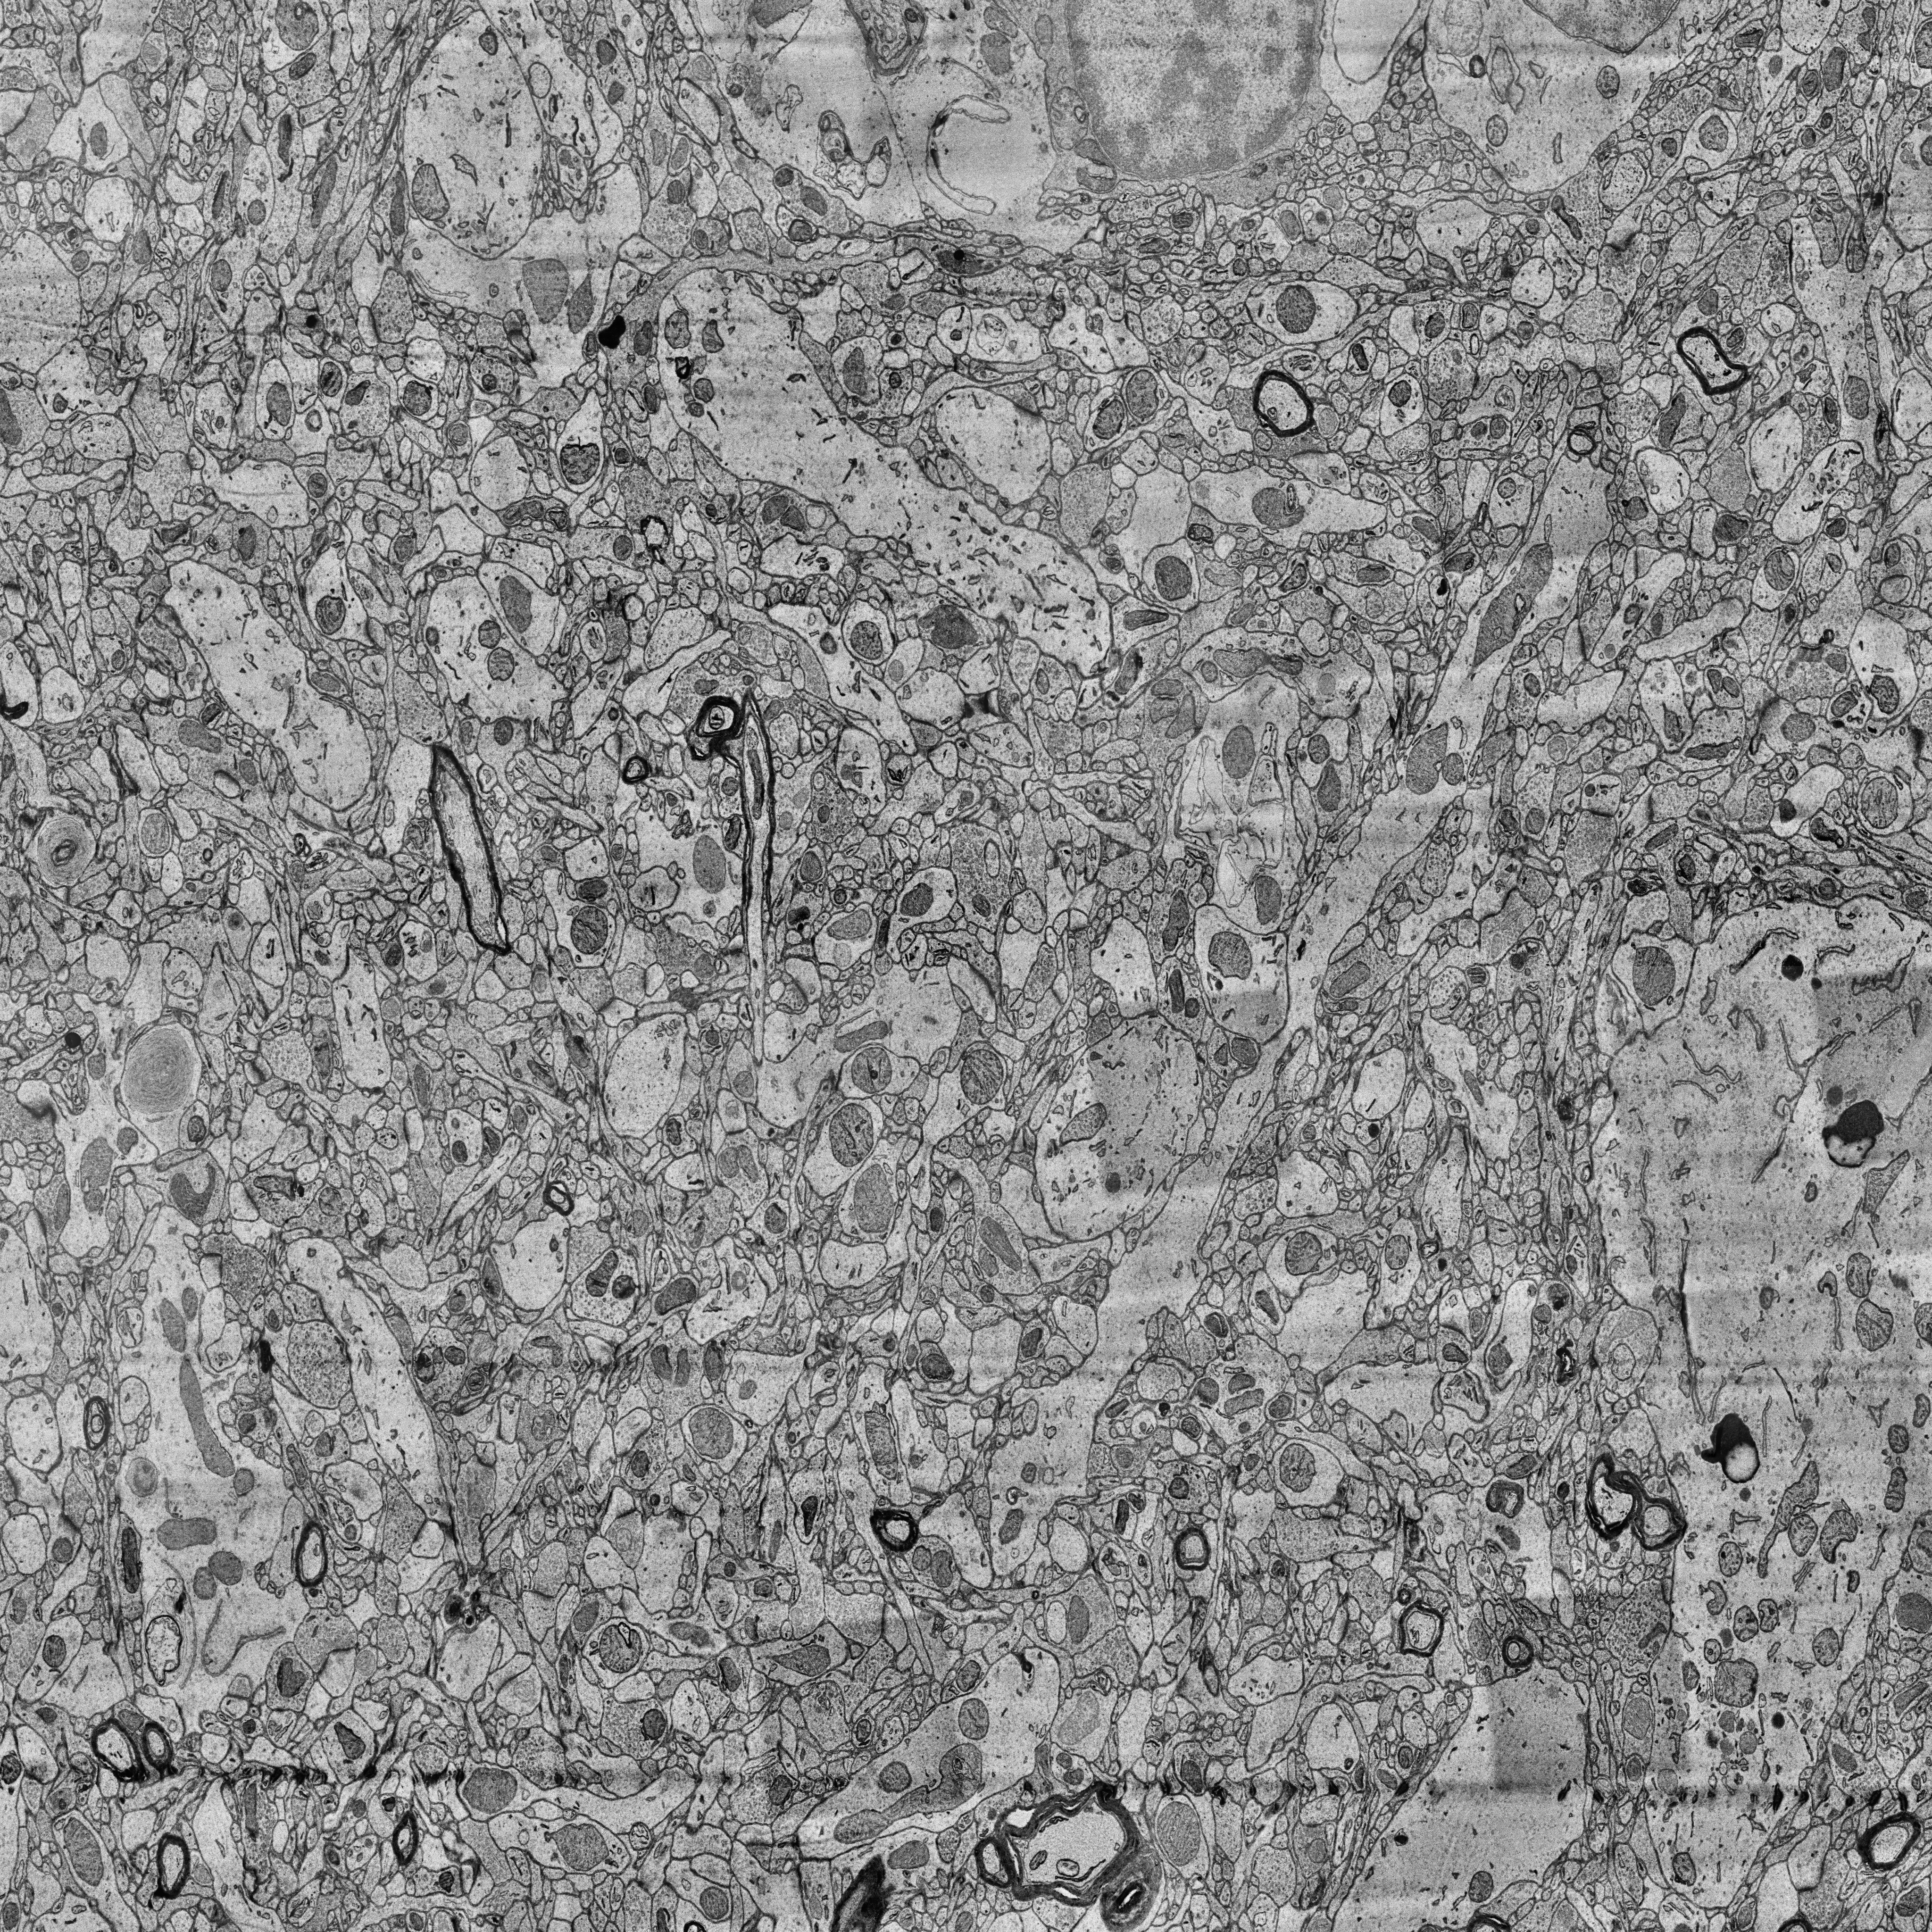
Electron microscopy slice of human cortex tissue
Slice depth (z): 180
Mitochondria instances in slice: 463